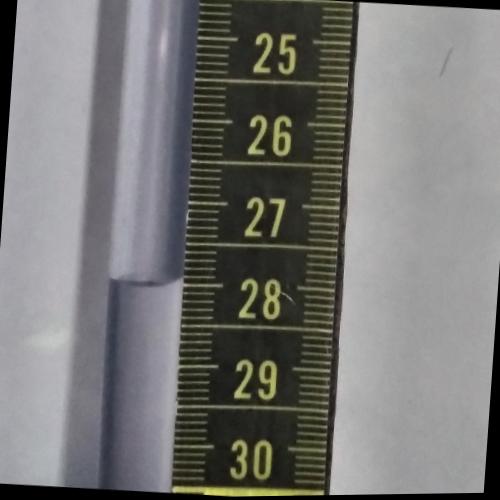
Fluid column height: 27.9 cm